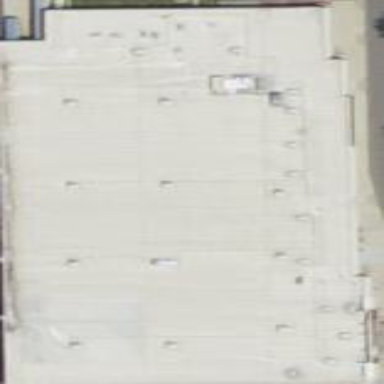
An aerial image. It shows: Supermarket building.